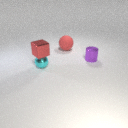
small cyan metal sphere in front of small purple metal cylinder